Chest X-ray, AP view. Patient: 56 years old, sex M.
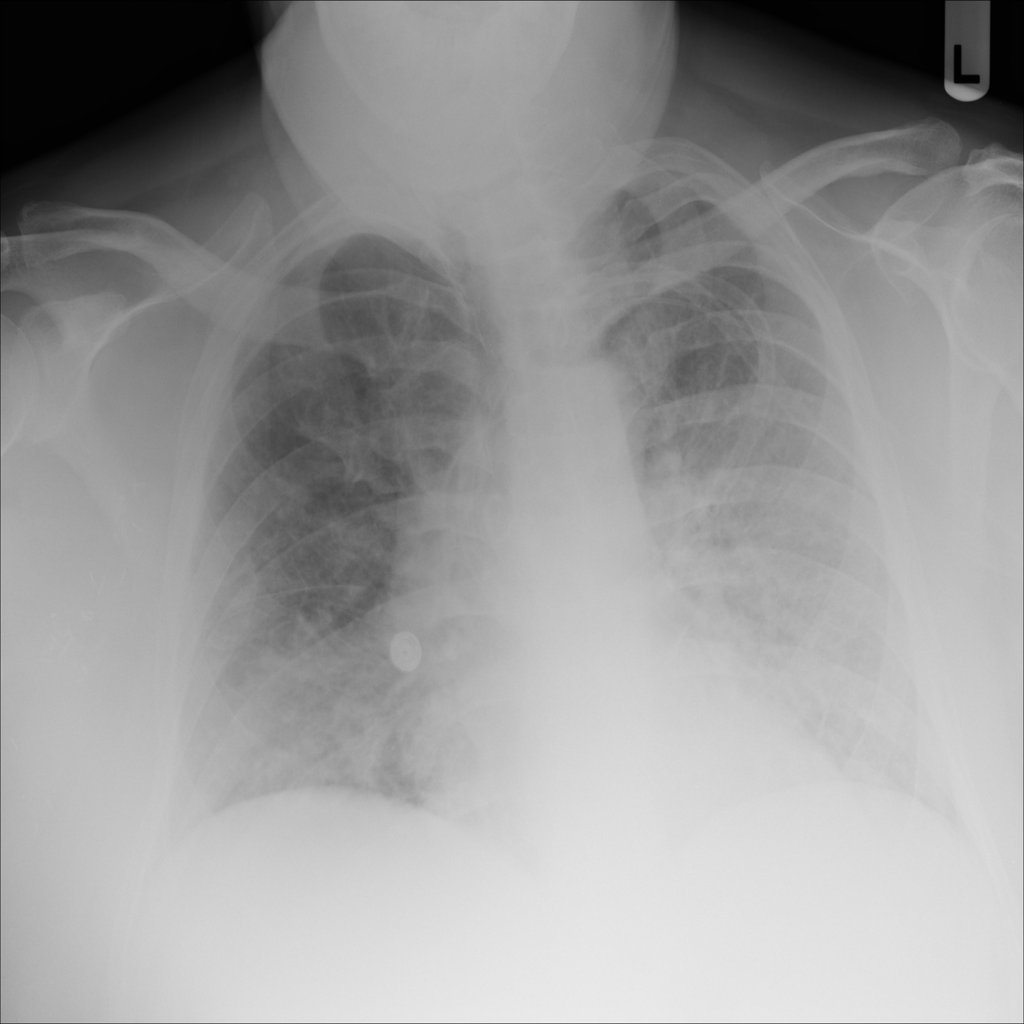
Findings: No Finding